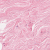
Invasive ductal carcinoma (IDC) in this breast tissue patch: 0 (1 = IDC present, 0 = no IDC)